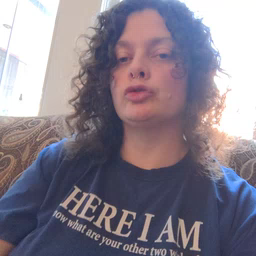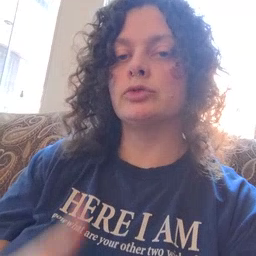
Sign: tree